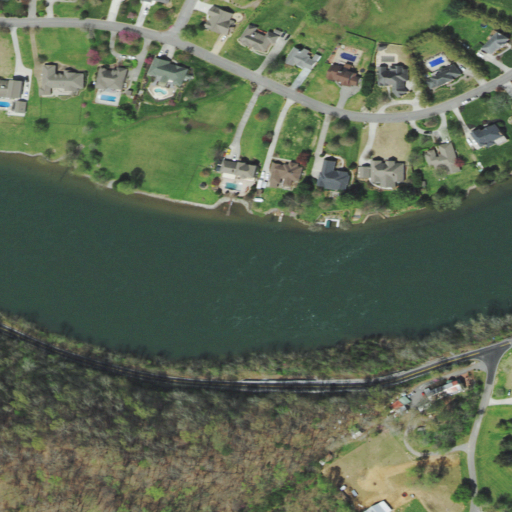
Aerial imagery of bar in Tennessee named Opossum Shoals containing open water, low intensity development, deciduous forest, pasture, open development, medium intensity development, mixed forest, grassland, evergreen forest, and shrub